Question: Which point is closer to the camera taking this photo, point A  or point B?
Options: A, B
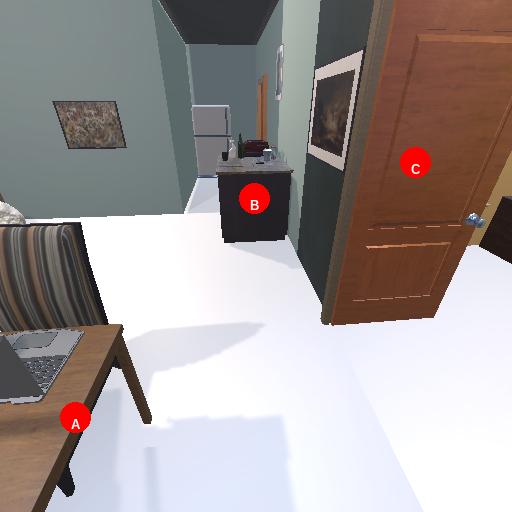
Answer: A